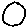
Label: circle